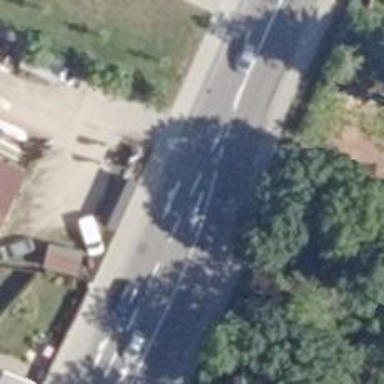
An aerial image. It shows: Secondary road with asphalt surface.